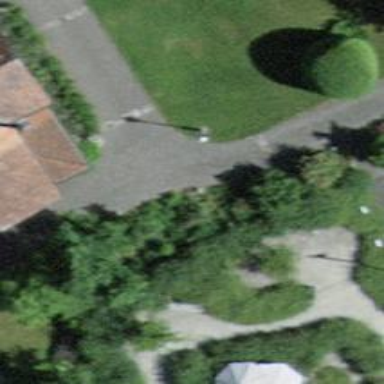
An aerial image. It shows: Alley classified as service road.